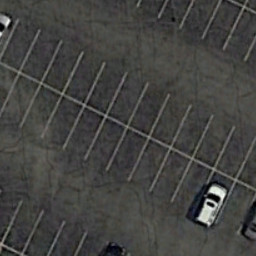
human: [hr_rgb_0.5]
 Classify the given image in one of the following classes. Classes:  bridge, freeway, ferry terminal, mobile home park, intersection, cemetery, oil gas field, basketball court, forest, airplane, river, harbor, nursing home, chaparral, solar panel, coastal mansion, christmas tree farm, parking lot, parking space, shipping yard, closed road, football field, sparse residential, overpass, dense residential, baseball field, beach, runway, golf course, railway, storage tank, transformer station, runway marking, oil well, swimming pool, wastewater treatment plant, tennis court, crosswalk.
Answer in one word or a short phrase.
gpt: parking space